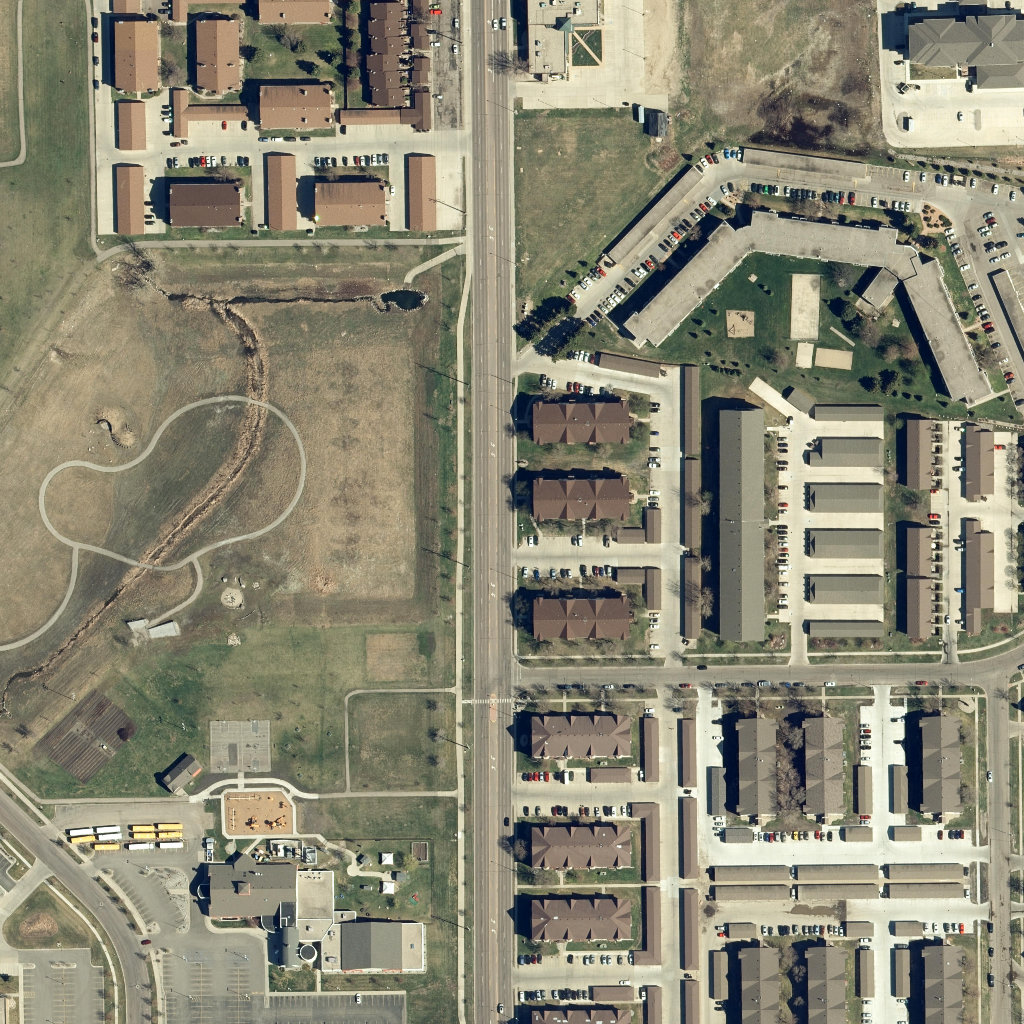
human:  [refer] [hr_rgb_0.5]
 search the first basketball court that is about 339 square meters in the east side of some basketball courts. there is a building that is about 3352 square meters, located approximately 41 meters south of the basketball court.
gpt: <box>[[23, 70, 26, 75, 0]]</box>